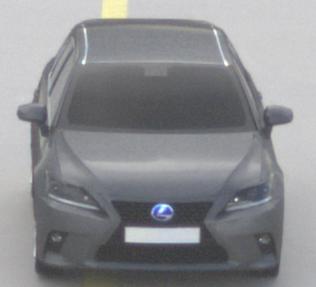
Make: Lexus
Model: CT 200h
Detailed model: CT (A10)
Model produced from: 2014/03
Model produced until: 2017/10
Doors: 5
Color: gray
Road condition: dry road
Daytime: morning or afternoon
Contrast: low contrast